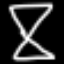
Label: hourglass